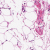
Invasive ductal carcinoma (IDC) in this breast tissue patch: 0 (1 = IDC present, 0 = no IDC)